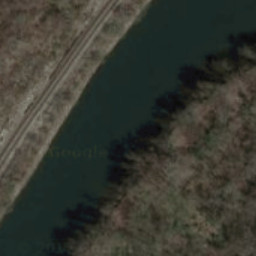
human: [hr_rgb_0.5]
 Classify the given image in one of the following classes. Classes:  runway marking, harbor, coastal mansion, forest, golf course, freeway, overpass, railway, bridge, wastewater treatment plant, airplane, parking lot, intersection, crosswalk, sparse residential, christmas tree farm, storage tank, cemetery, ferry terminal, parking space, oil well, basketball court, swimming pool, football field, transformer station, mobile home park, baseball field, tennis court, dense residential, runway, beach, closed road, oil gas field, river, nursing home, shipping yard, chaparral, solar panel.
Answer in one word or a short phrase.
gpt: river